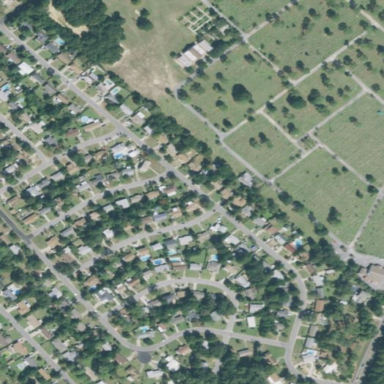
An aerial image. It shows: This residential area consists of single-family homes.